Field crop: maize
Growth stage: 2
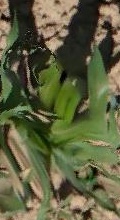
Species: maize